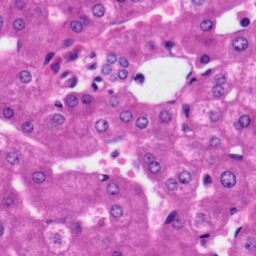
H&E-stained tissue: Liver